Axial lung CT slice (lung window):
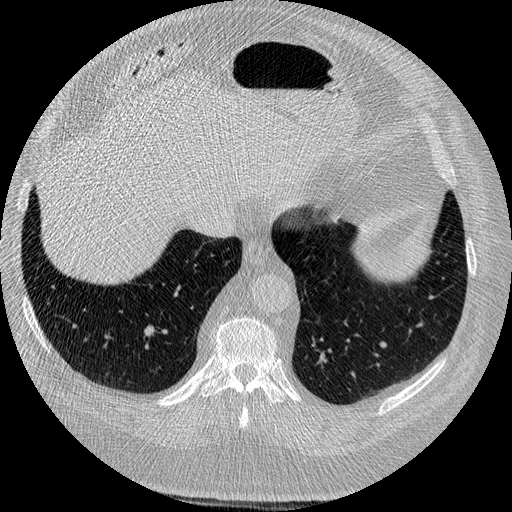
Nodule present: no